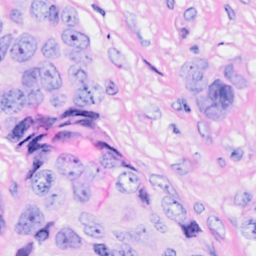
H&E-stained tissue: Breast